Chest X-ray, AP view. Patient: 76 years old, sex M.
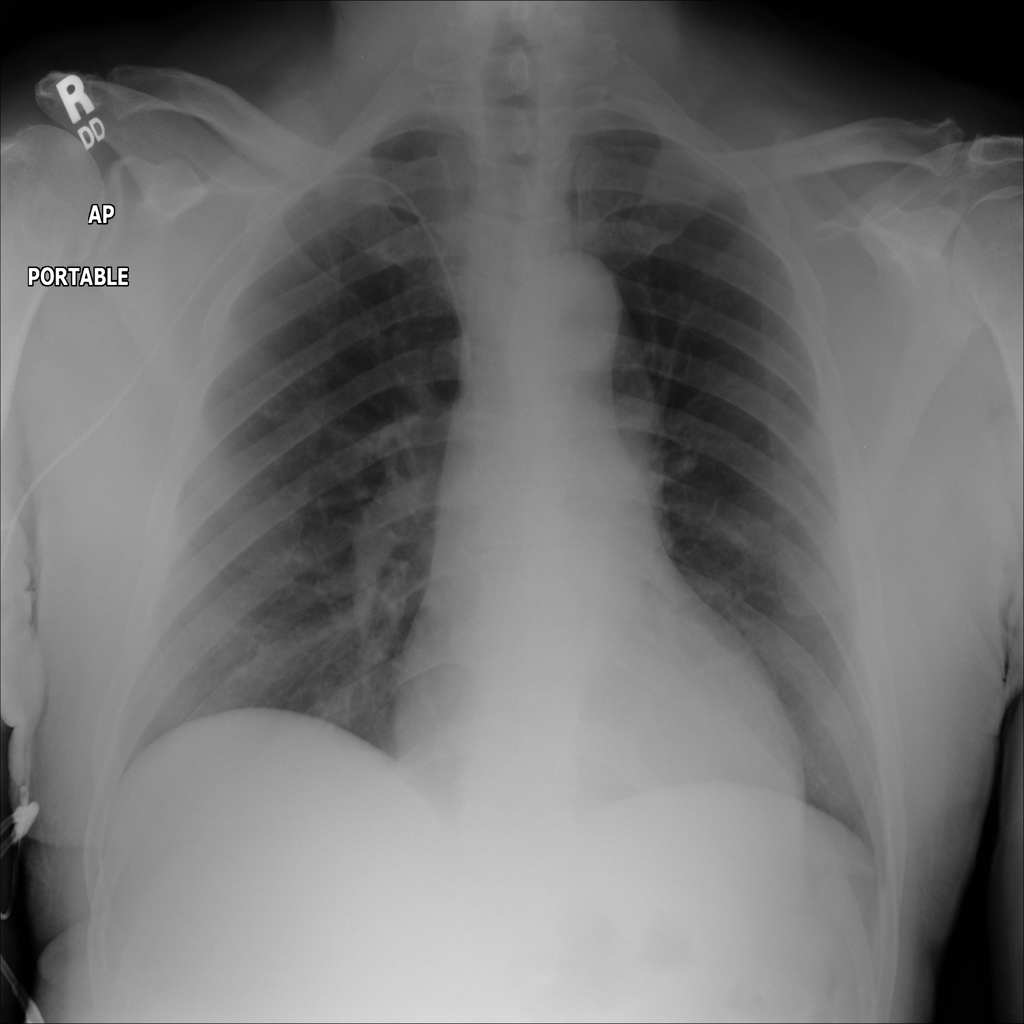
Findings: No Finding